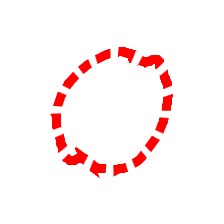
Shape: circle